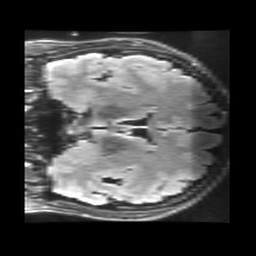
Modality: FLAIR
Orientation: coronal
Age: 24
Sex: female
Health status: healthy
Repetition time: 12 s
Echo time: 0.09782 s